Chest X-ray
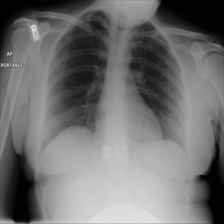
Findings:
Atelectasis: negative
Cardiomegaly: negative
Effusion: negative
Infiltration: negative
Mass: negative
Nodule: negative
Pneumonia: negative
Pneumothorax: negative
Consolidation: negative
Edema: negative
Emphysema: negative
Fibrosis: negative
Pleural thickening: negative
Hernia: negative